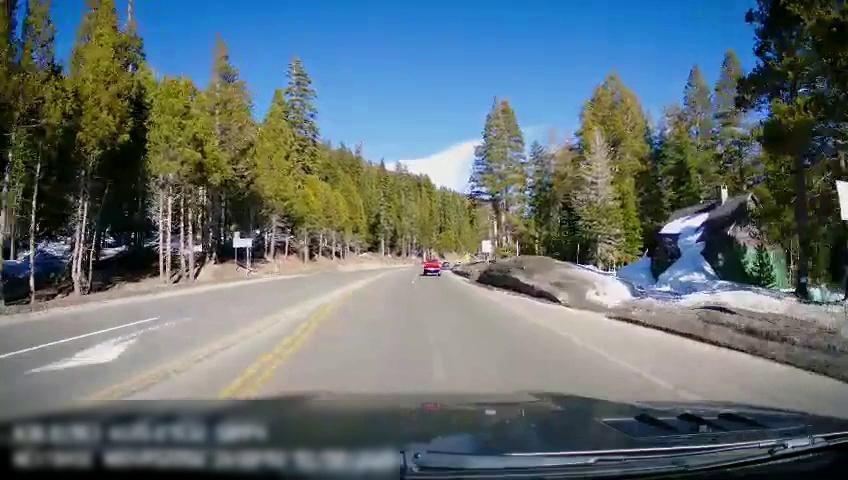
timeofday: Day
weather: Sunny
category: Drivable Space
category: Vehicles | Truck
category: Lanes | Opposite Lane
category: Lanes | Opposite Lane
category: Lanes | Current Lane
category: Lanes | Current Lane
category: Traffic | Signs
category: Traffic | Signs